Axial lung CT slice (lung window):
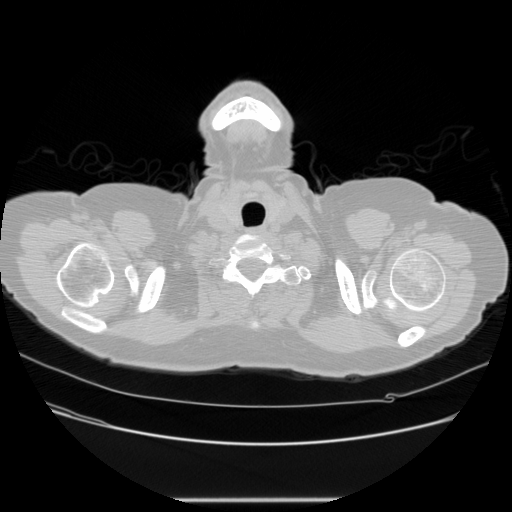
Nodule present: no